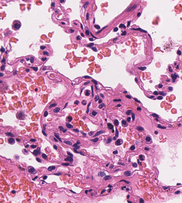
Tumor epithelial tissue: no
Tumor-associated stroma tissue: no
Normal tissue: yes